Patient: sex M, age 74
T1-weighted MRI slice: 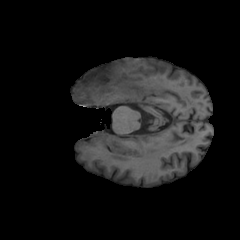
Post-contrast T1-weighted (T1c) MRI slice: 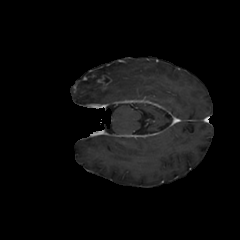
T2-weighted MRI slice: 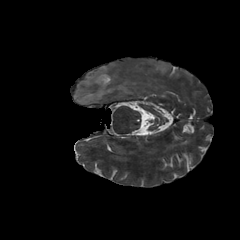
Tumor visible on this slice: yes
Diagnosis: Glioblastoma, IDH-wildtype
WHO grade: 4